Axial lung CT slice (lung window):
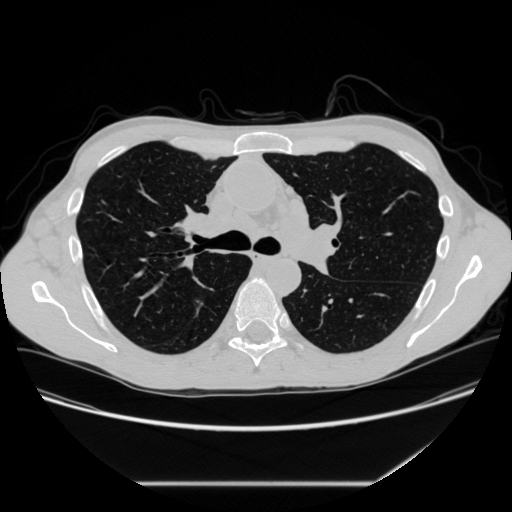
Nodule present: no